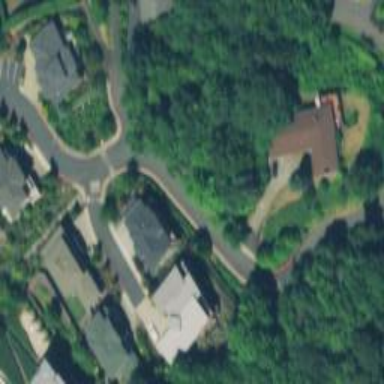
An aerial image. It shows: Residential road with sidewalk on the left.